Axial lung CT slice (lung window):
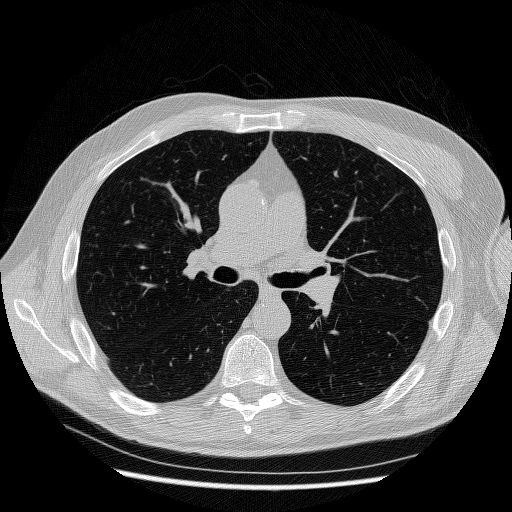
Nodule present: no